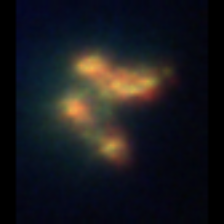
Taxon: Unknown_detritus
Group: Unknown